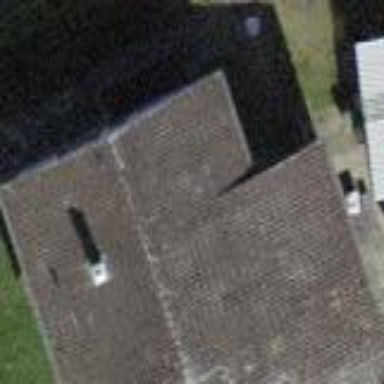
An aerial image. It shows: Building with tile roof.